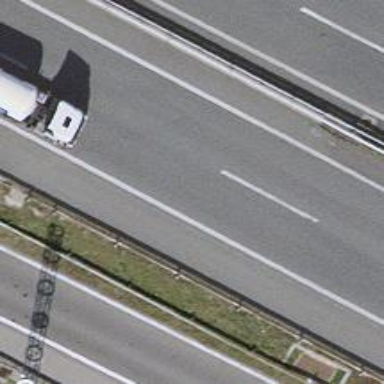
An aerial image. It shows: Motorway bridge.